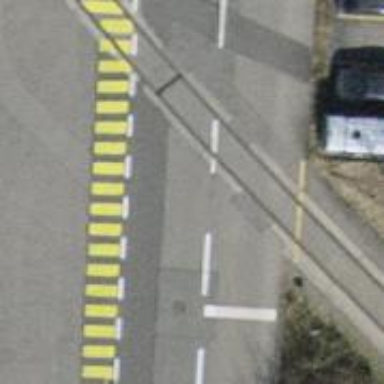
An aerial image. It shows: Railway level crossing.